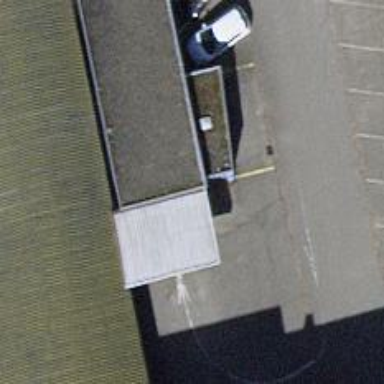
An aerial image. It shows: Car wash facility.